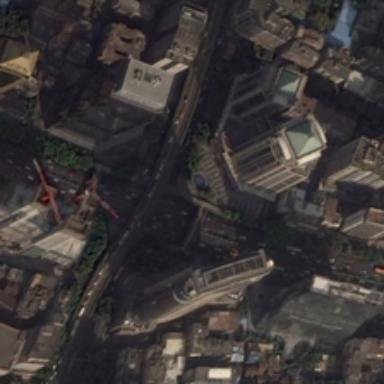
Many buildings and some green trees are near a crossroads in a commercial area .